Question: I am trying to make this layout with Twitter Bootstrap (only the boxes) :

Basically, it is a youtube embedded video and two equal size boxes to its right.
I have this right now (haml) :
'''
.row
.span8
/ embedded code
.span4
/ I need to put two boxes here... how?
'''
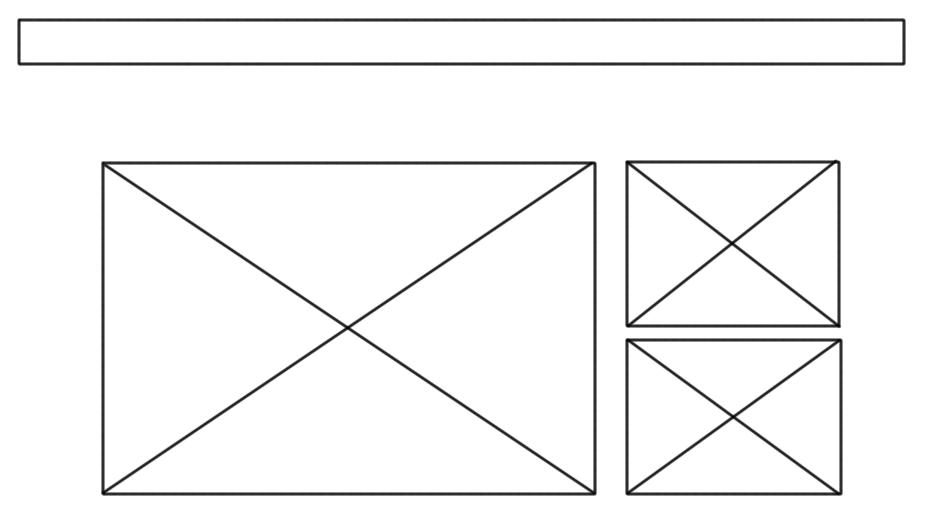
Answer: You can stack the '.span*' blocks inside a '.row-fluid' container which you can then nest inside another 'span*' block to create the effect you're looking for. Try this for example:
'''
<div class="container-fluid">
<div class="row-fluid">
<div class="span9">
<div class="big box">
box
</div>
</div>
<div class="span3">
<div class="row-fluid">
<div class="span3">
<div class="box">
box
</div>
</div>
<div class="span3">
<div class="box">
box
</div>
</div>
</div>
</div>
</div>
</div>
'''
Notice how i nested the two side blocks one on top of each other contained within a '.row-fluid' container inside a another '.span*' block t stack them up.
Now with a little CSS you we can stretch the stacked '.span*' blocks to the width of the parent block to create a column:
'''
.row-fluid [class*="span"] .row-fluid [class*="span"] {
margin-left: 0;
width: 100%;
}
'''
Demo: <URL>
Don't know much of HAML but after taking a look at the documentation the setup should look something like this:
'''
.container-fluid
.row-fluid
.span9
content
.span3
.row-fluid
.span3
content
.span3
content
'''